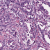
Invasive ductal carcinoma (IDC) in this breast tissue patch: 1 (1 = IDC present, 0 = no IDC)